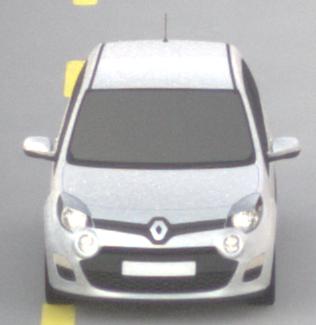
Make: Renault
Model: Twingo 1.2 LEV 16V 75
Detailed model: Twingo (II)
Model produced from: 2012/01
Model produced until: 2014/07
Doors: 3
Color: white
Road condition: dry road
Daytime: sunrise or sunset
Contrast: low contrast